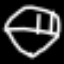
Label: diamond